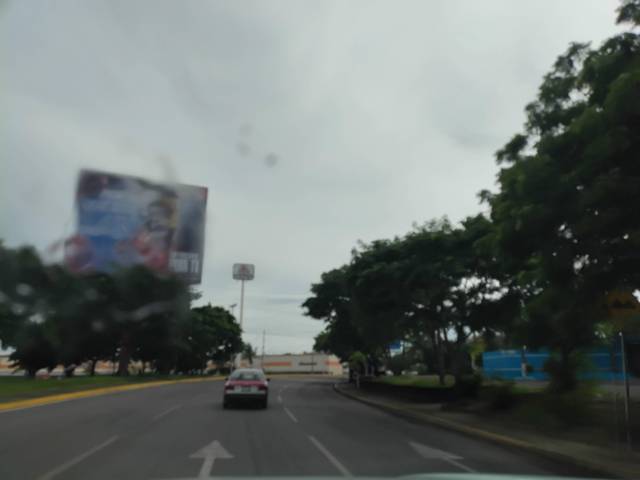
Region: Mexico
Coordinates: 19.173, -96.156